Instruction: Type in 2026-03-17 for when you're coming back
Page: home
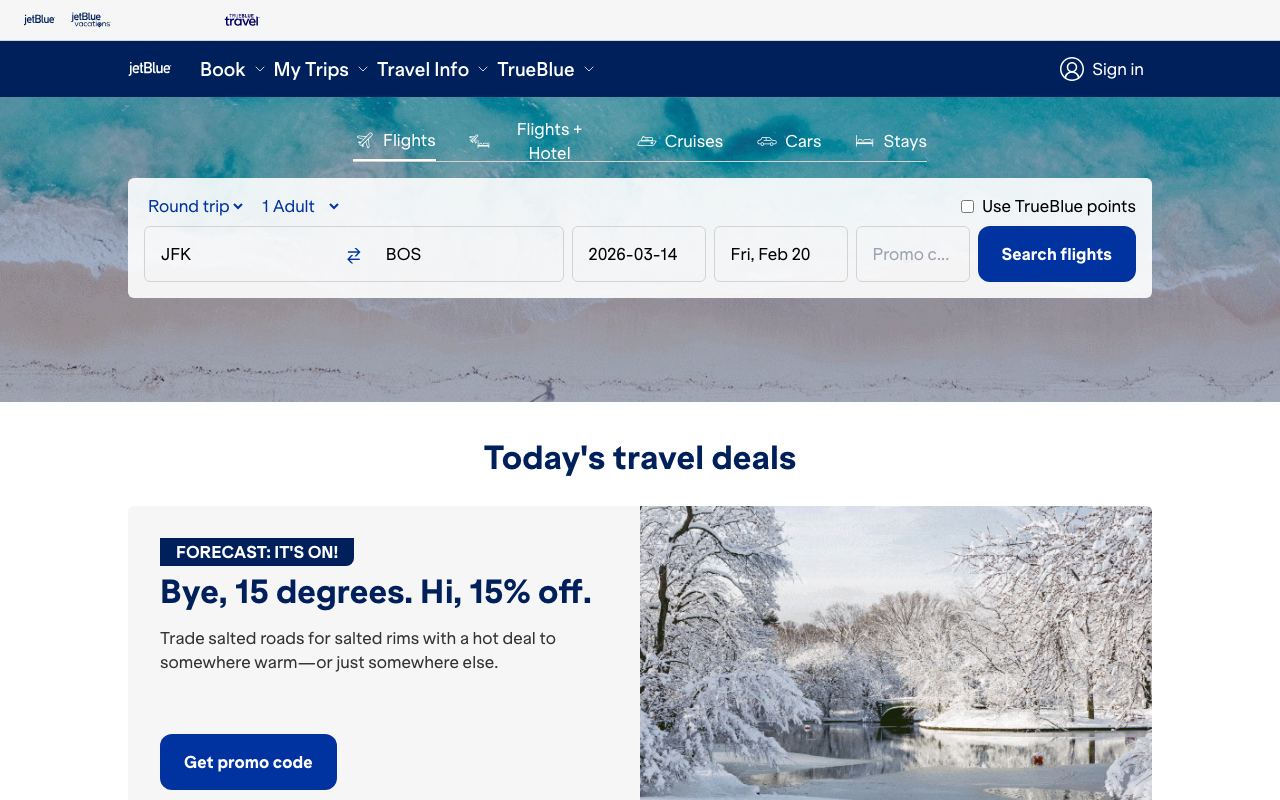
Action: type